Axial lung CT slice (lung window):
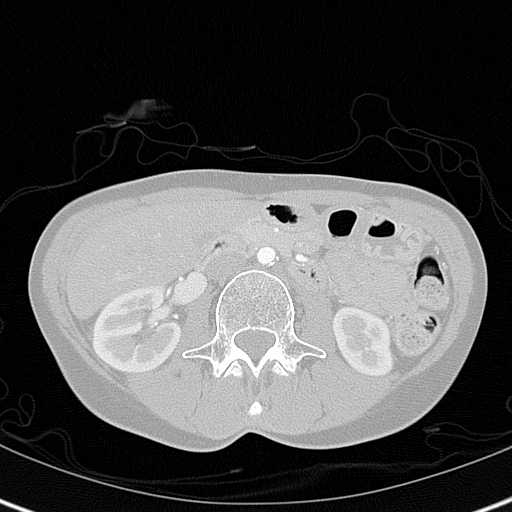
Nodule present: no